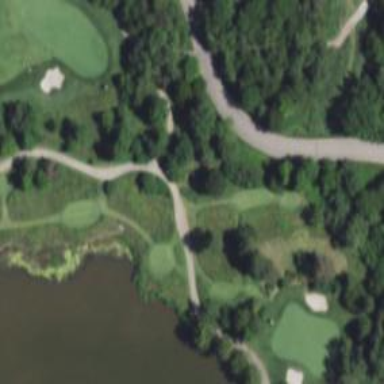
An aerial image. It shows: Path for both road and golf.